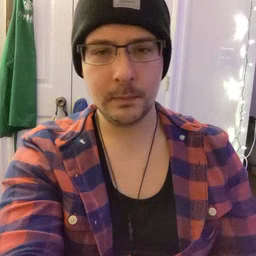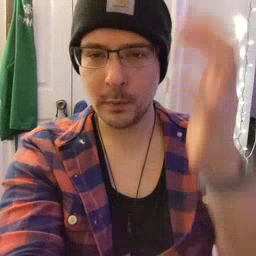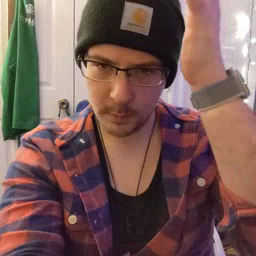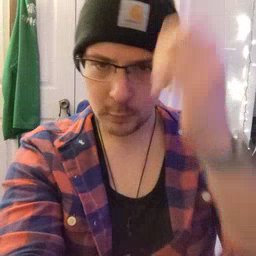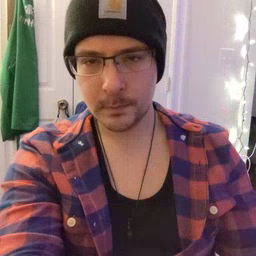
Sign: garbage